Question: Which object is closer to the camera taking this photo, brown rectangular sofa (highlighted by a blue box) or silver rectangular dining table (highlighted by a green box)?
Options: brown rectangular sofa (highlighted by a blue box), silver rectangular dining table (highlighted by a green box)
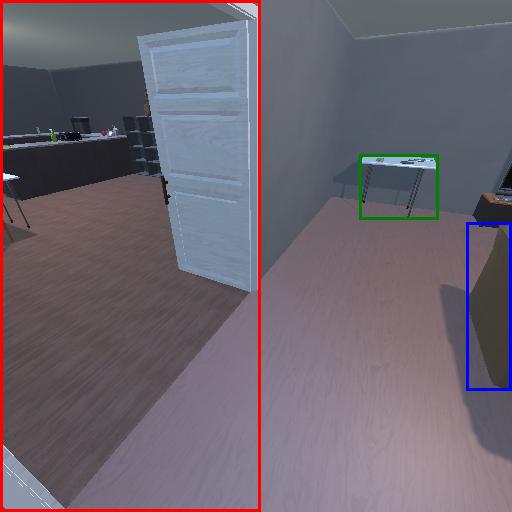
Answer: brown rectangular sofa (highlighted by a blue box)